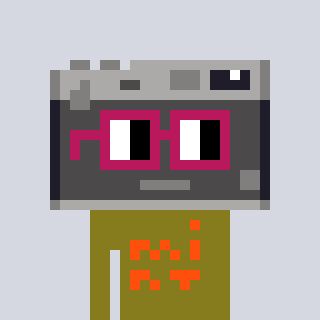
a pixel art character with square dark red glasses, a camera-shaped head and a gunk-colored body on a cool background